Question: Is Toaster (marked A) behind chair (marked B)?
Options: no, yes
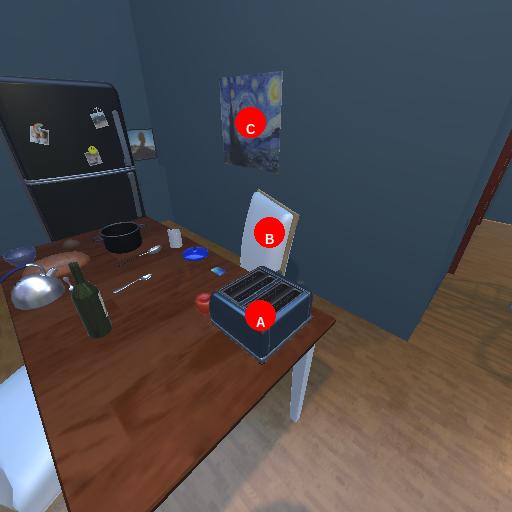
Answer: no